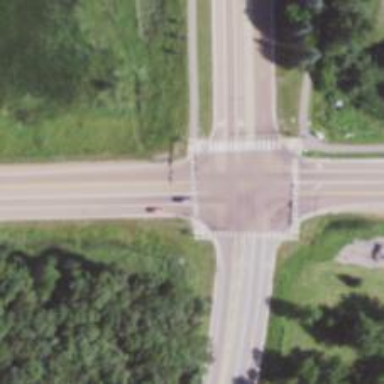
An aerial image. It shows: Marked crossing on cycleway road.